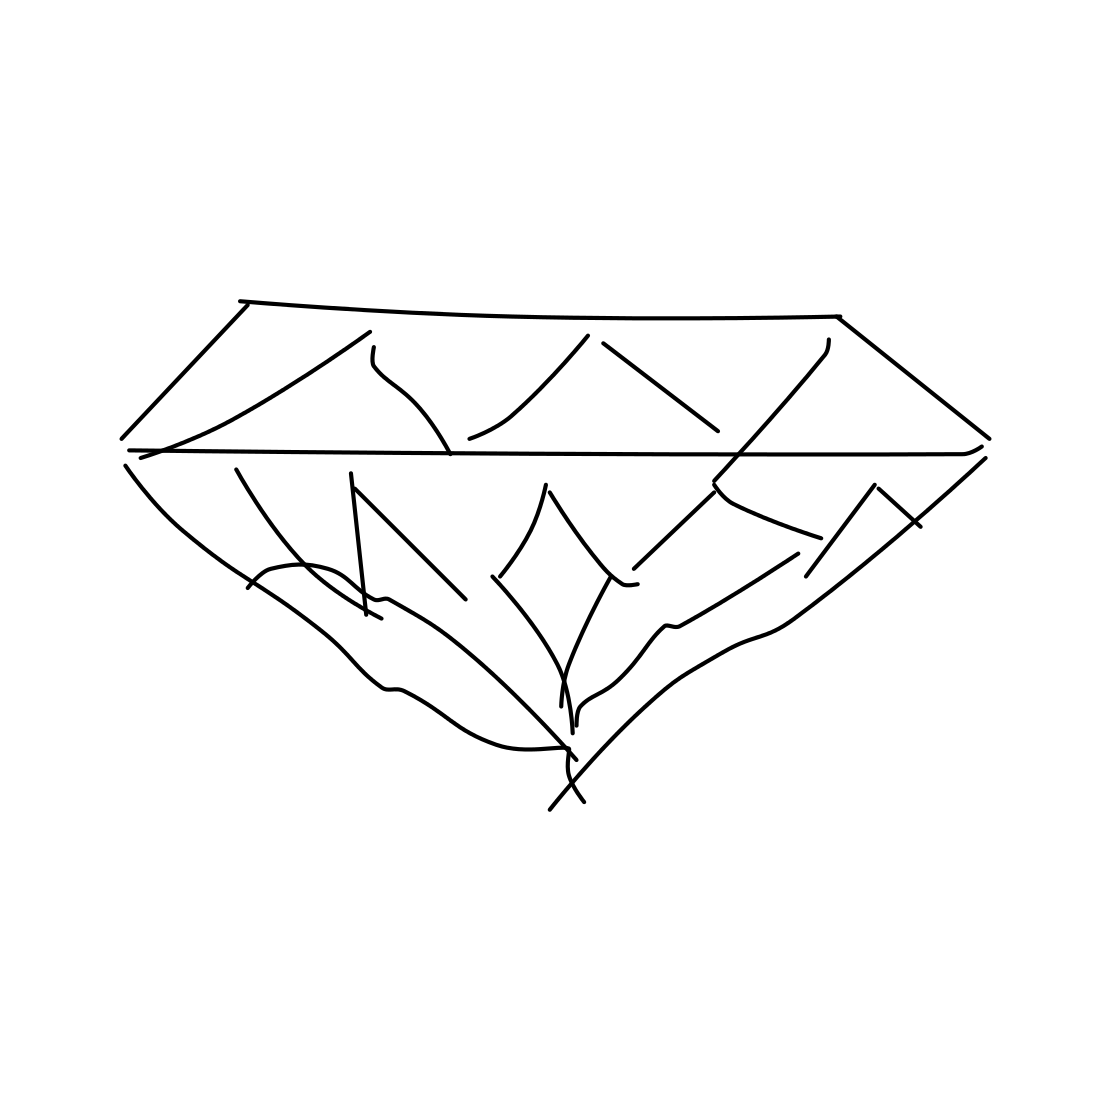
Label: diamond